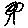
Label: tree